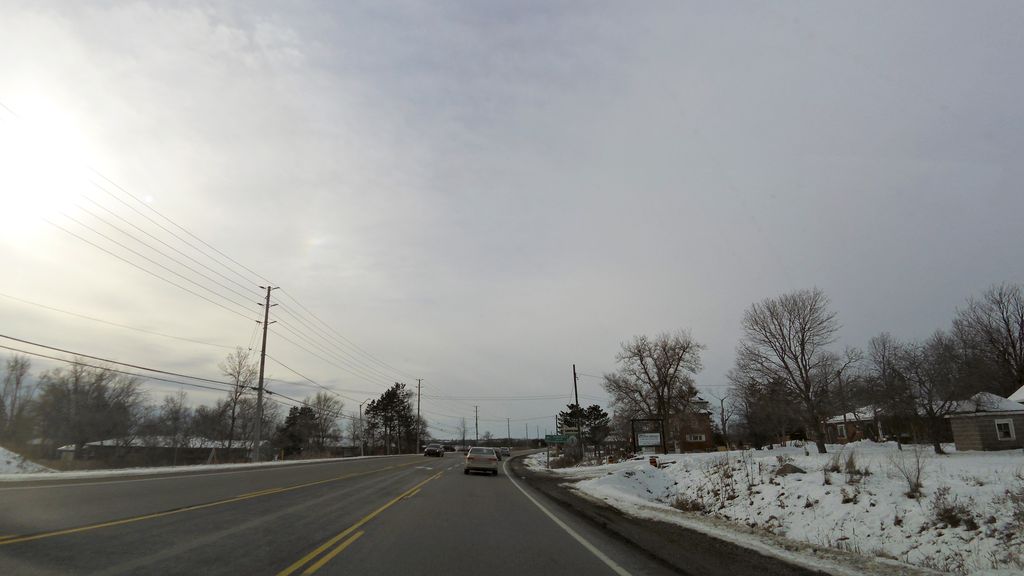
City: hamilton